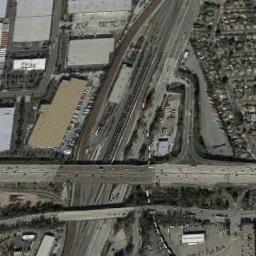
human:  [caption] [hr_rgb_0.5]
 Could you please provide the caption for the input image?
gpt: The railway station is next to some buildings .

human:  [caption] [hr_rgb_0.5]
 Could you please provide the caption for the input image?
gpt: There are many buildings beside the railway station .

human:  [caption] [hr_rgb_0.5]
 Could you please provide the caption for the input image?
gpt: The railway station has some railways, Facilities and buildings and two overpasses are over the railways .

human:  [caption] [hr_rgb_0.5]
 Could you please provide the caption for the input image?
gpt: There is a railway station in the crowded city .

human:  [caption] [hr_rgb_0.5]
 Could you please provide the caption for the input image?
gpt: There are some buildings beside the railway station .